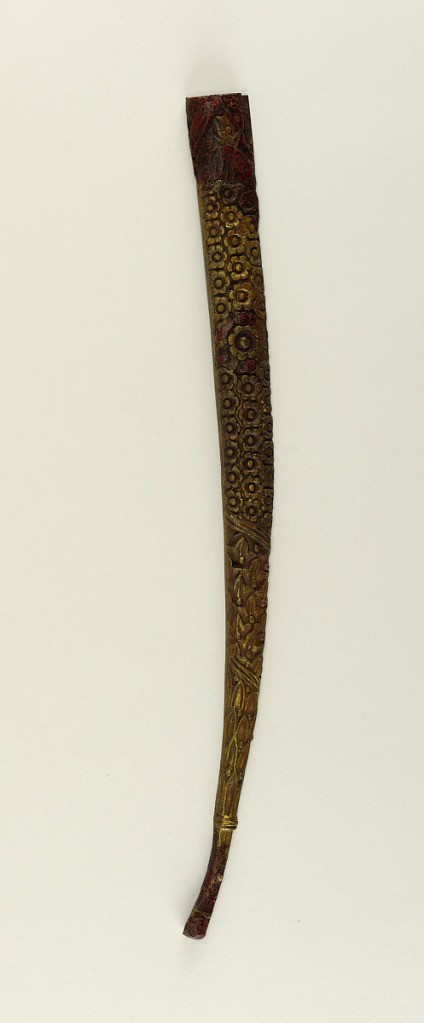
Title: Fragment
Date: ca. 1830
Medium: Brass
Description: Segment of an ornament in the form of a floral swag.